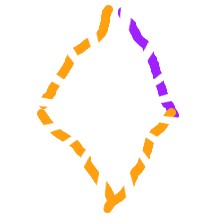
Shape: rhombus